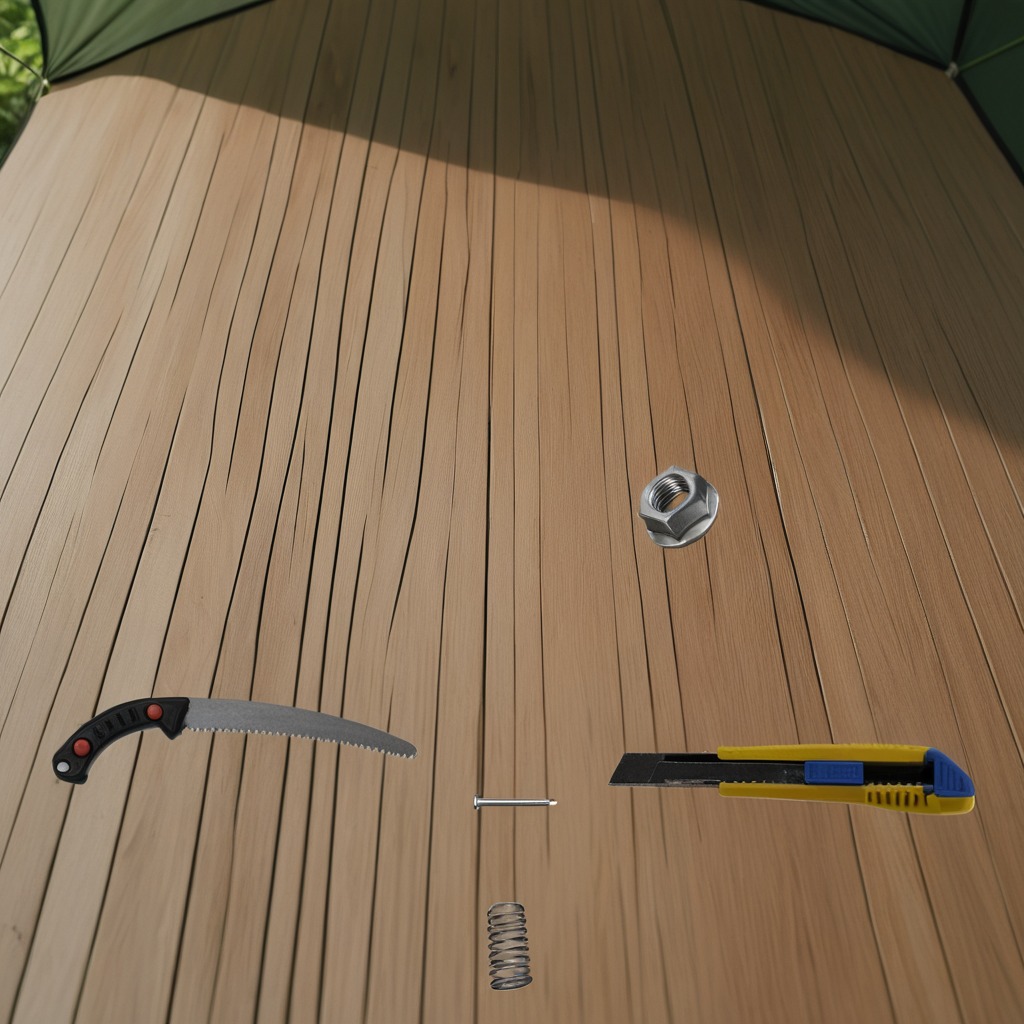
A utility knife, a metal machine screw, a coiled metal spring, a handheld metal saw, and a metal nut are lying on the wooden table.